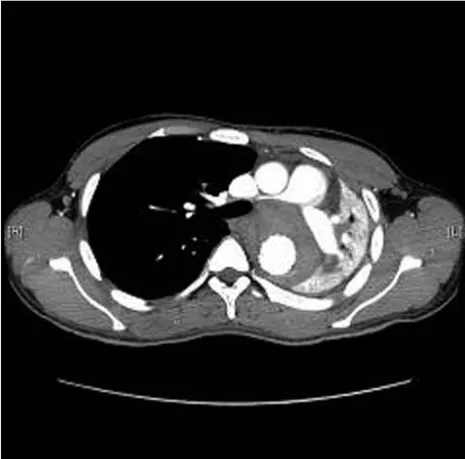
Complete collapse of left main bronchus by clotted aneurysm with significant compression of right pulmonary artery.
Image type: radiology (ct)